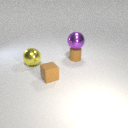
large yellow metal sphere to the left of small brown rubber cylinder